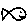
Label: fish